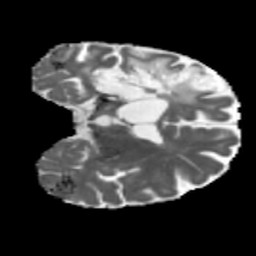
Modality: MD
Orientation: coronal
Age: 60
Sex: male
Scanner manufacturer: siemens
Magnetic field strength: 3 T
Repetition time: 5.47 s
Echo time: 0.0854 s